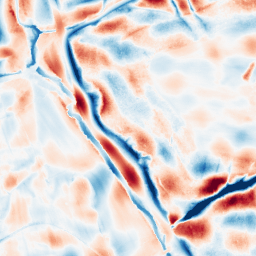
Category: wavelet
Decomposition family: wavelet_dwt
Decomposition parameters: wavelet: db8
level: 5
Upsampling method: cubic_catmull_rom
Upsampling parameters: scale: 8
Upsampling scale: 8